Question: So I'm working on an assignment for school, where I am to model (using a domain model) a web shop that delivers complete grocery bags to people's homes. (<URL>. I wish I could be more specific here, but this is all I have unfortunately.
I haven't received any use case, but the scenario would be something like, add bag to cart, create account/add info, pay.
This is what I have so far : <URL>

1. Are there any redundancies? (I only have to depict the model of the site, unsure how much to include).
2. Could/Should I add composition between for instance Customer and Account, Cart and OrderLineItem, Order and Cart?
3. Pretty uncertain about attributes & multiplicites in general. Any feedback or support here is appreciated.
4. Payment class? Is it needed? Should it have payment methods included?
5. Should I model human elements like support?
6. Should I model more of the delivery
7. Is association between customer and order needed?
Thanks a bunch! Again...
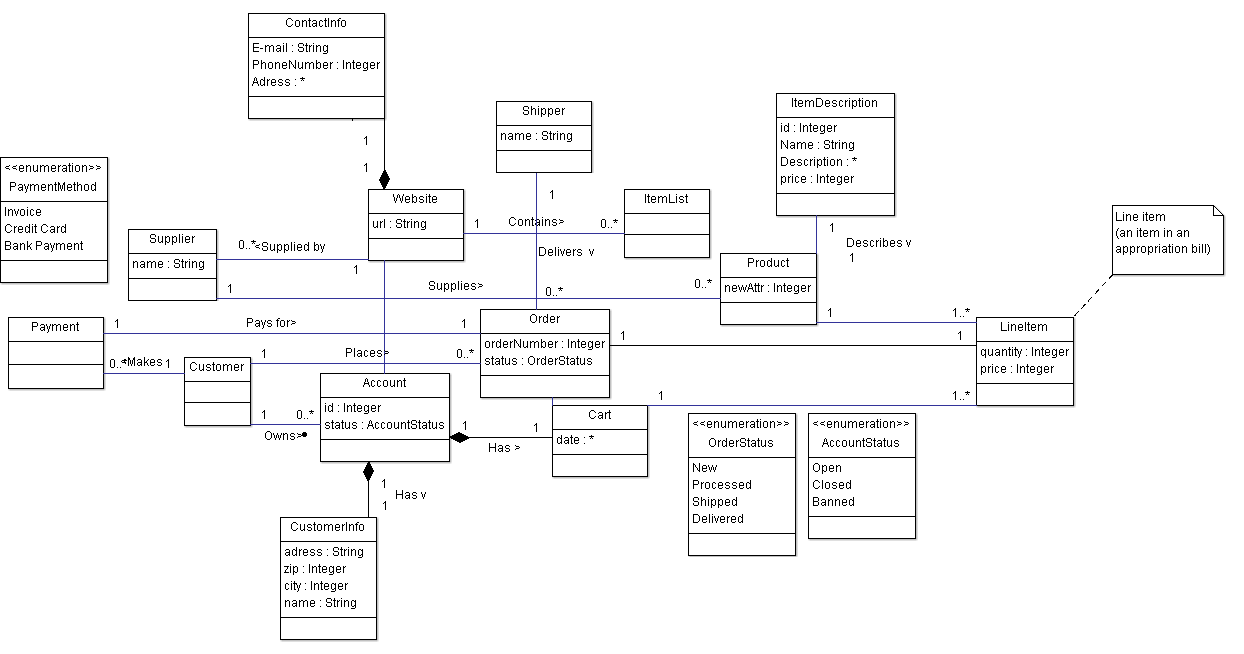
Answer: - - - - - - - - Delivery? Maybe more enumerations for way of delivery and supplier, ClientAddress that is seen from Account, Order. It is for you to decide if you want to cover this or that scope. - ItemDescription should be connected to Item only- - If a class attribute is an instance of another class, put a dot on that another end of association (end owned by classifier).- Supplier connected to Order? Do you want to cover the theme of trade with suppliers, too? Then there should be more classes on that theme. And it could be another component and another class diagram. Or is there a graphic error?